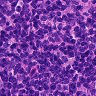
Metastatic tissue present: no